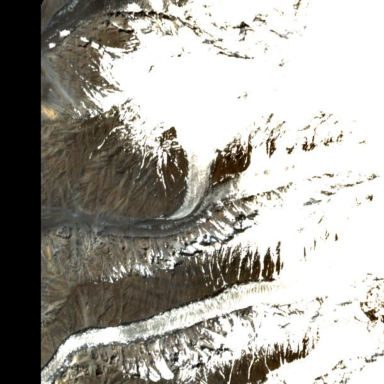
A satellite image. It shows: Majestic glacier in the distance.